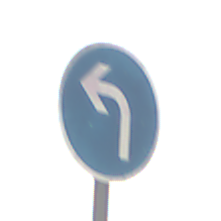
Verkehrszeichen: VorgeschriebeneFahrtrichtungLinks
Umgebung: Outdoor, Suburban
Tageszeit: MorningAfternoon
Wetter: Clear
Licht: Natural
Jahreszeit: NotSpecified
Kontrast: HighContrast